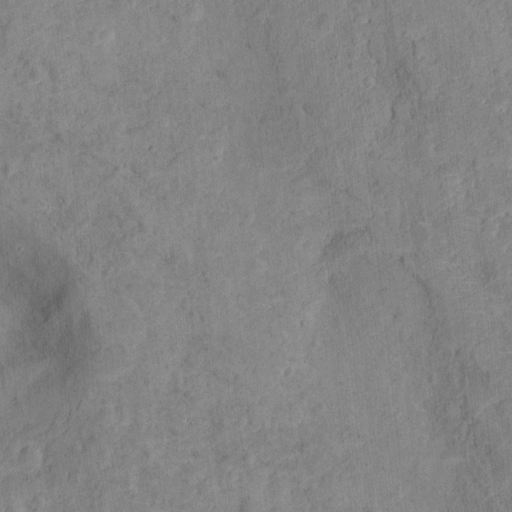
Classes present: Background